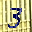
Label: 3